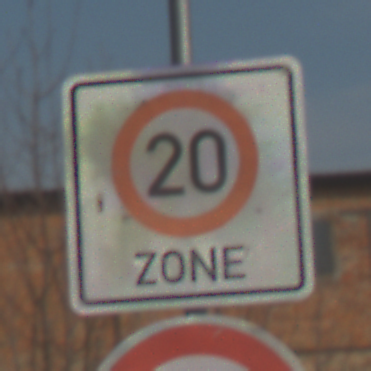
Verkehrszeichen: BeginnZone20
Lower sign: Ueberholverbot
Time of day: MorningAfternoon
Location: Outdoor (Suburban)
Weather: PartlyCloudy
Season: NotSpecified
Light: Natural